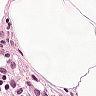
Metastatic tissue present: no